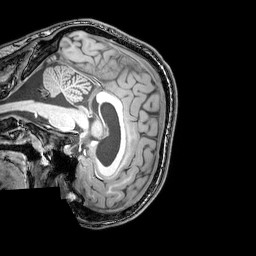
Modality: T1w
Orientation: sagittal
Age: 22
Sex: male
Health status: healthy
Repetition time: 0.081 s
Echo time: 0.037 s